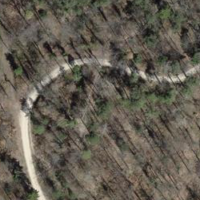
EUNIS habitat code: 41
Species observed at this site:
Dioscorea communis